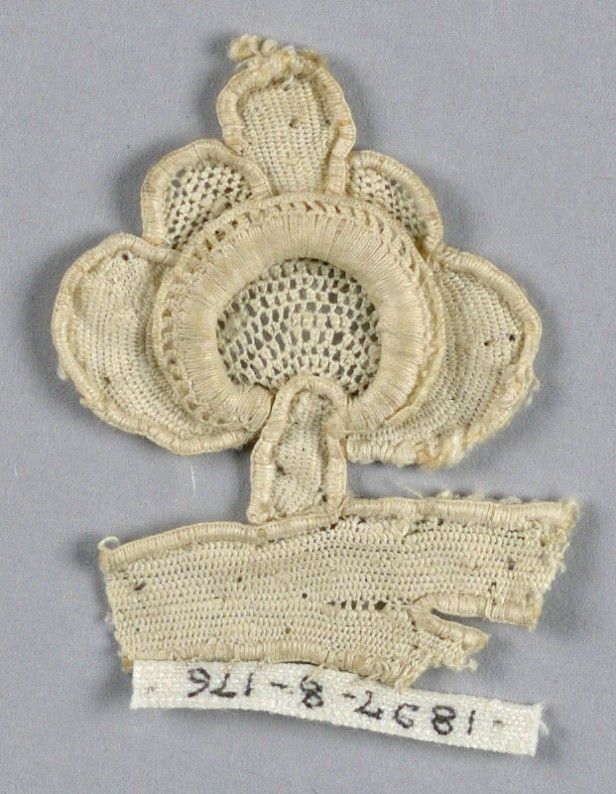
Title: Fragment
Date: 17th century
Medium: linen Technique: needle lace
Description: Fragment with a flower bud and a portion of the stem.